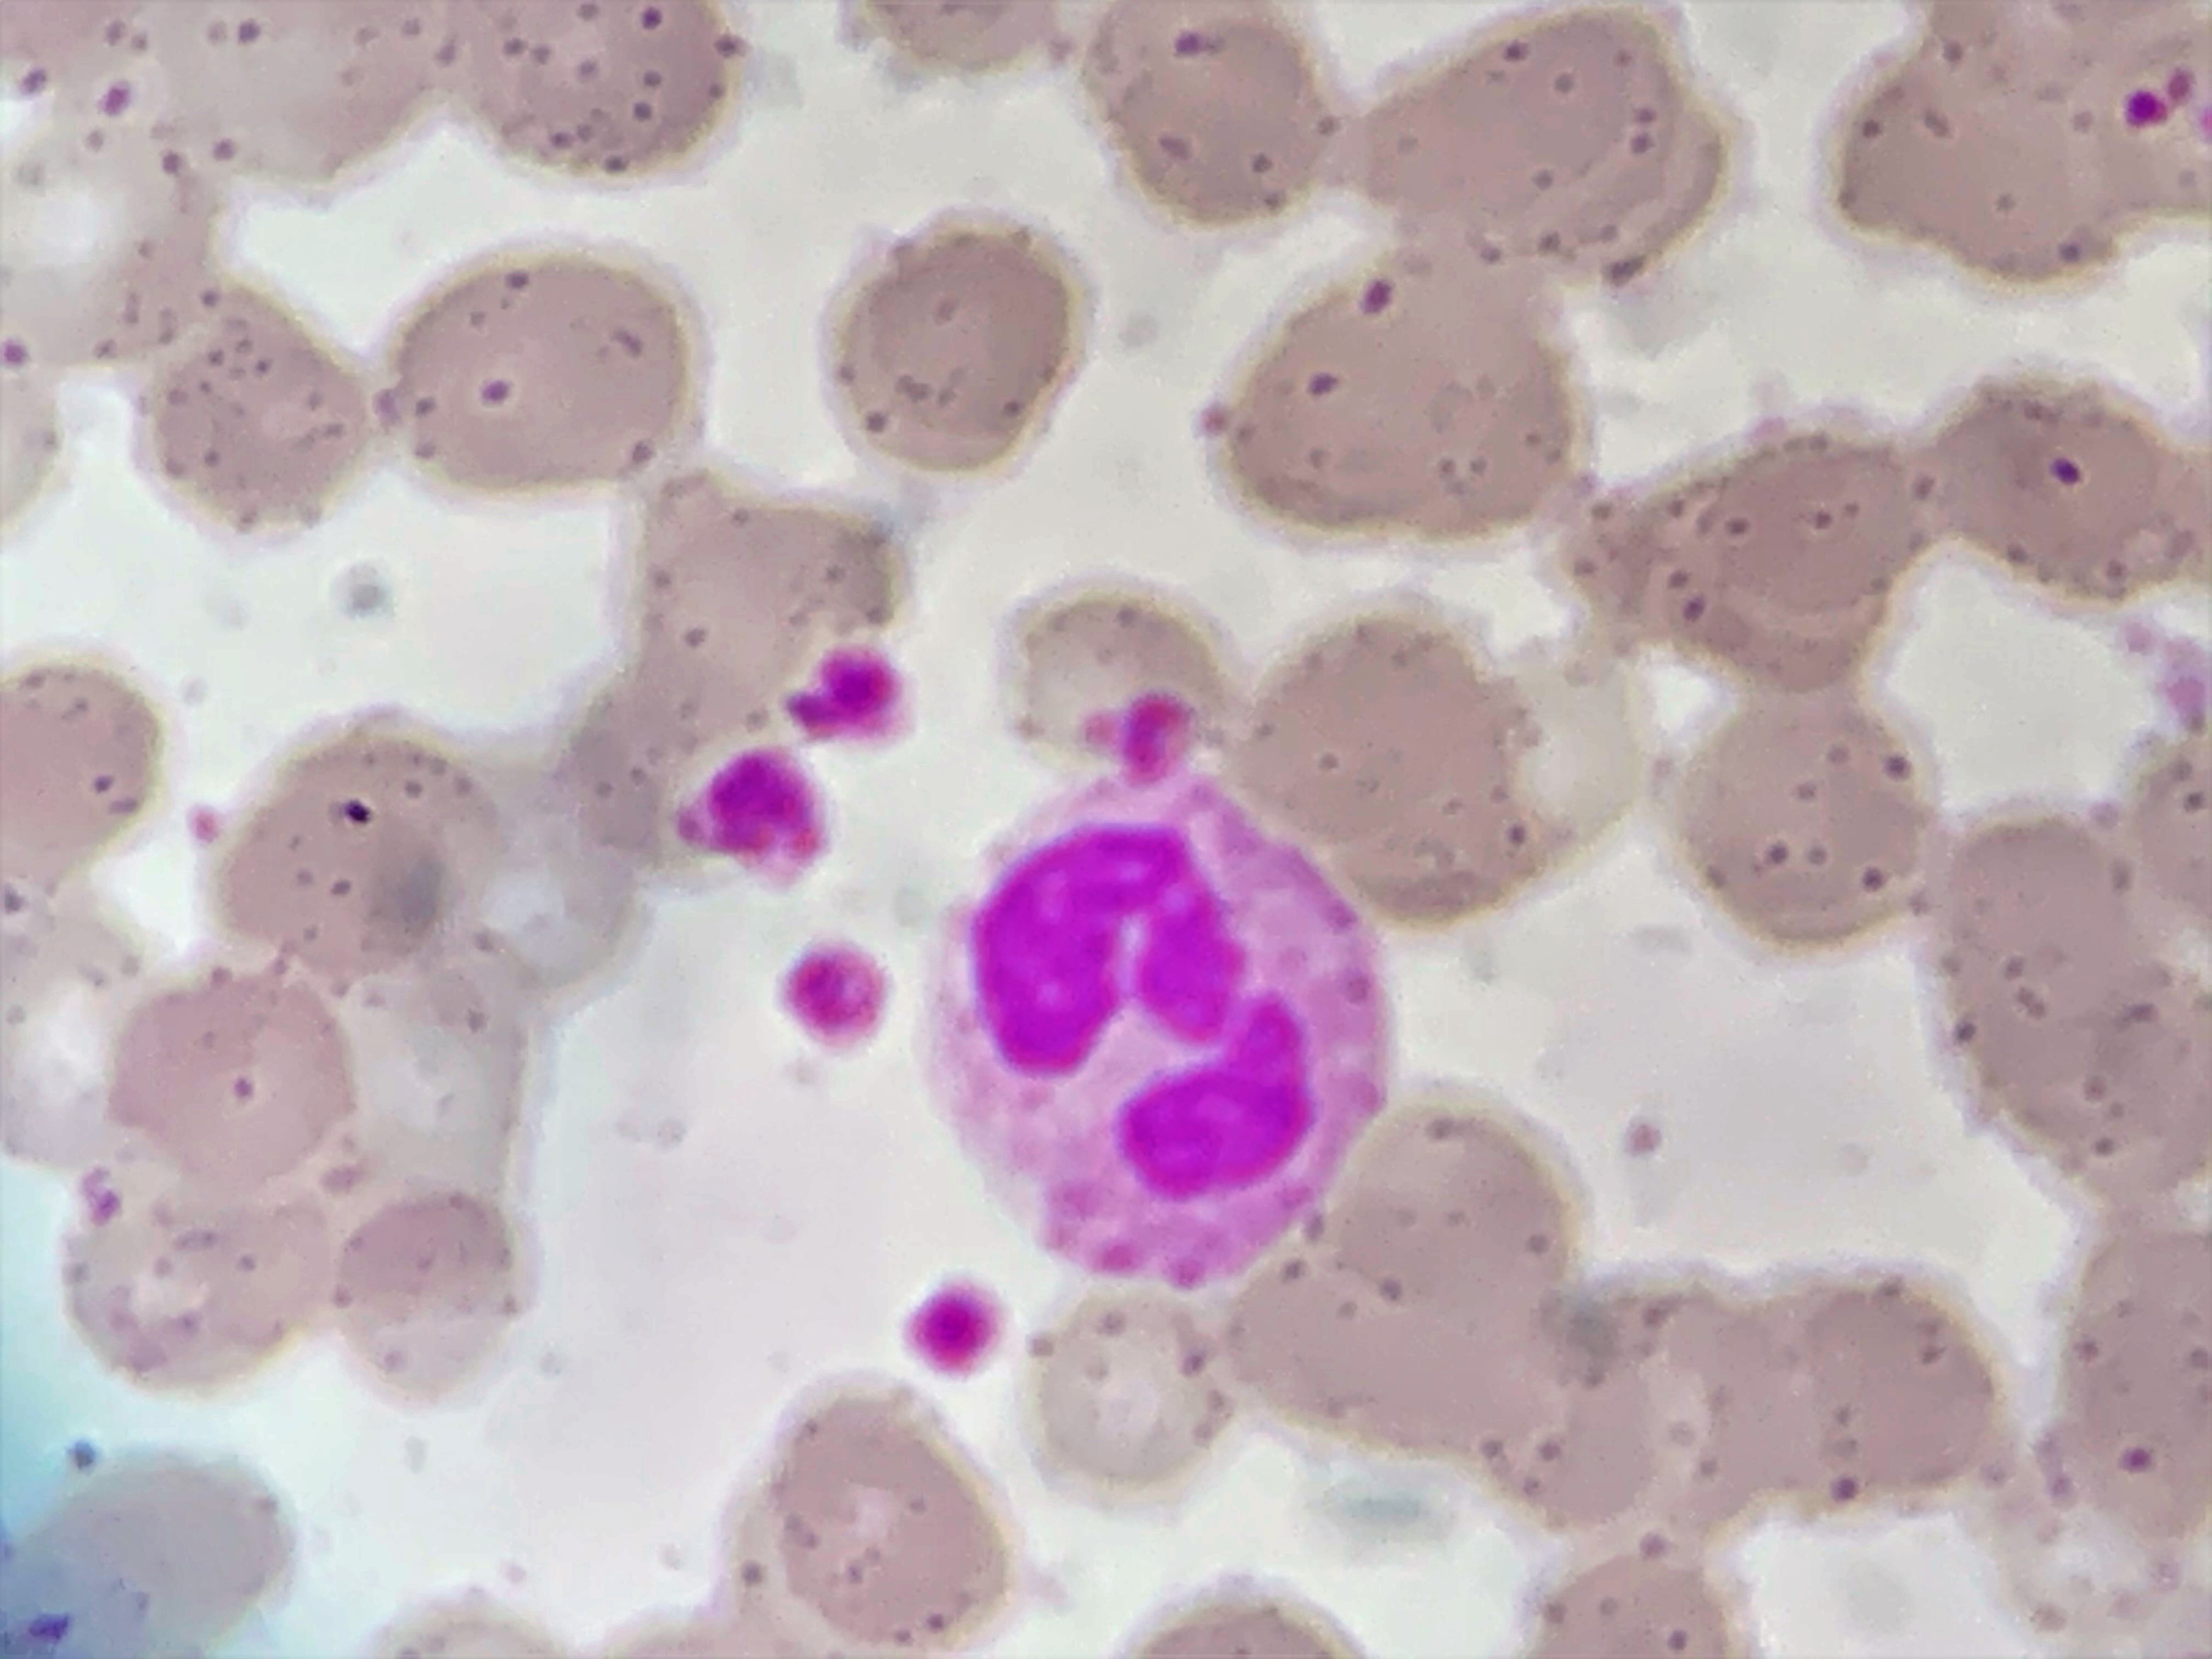
Cell type: NEUTROPHILS